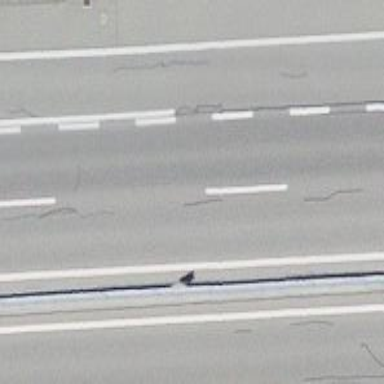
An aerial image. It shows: View of motorway.